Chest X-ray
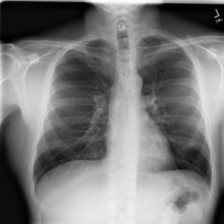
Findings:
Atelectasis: negative
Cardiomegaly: negative
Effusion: negative
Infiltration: negative
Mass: negative
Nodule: negative
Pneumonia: negative
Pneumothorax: negative
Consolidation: negative
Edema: negative
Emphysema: negative
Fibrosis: negative
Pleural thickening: negative
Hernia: negative